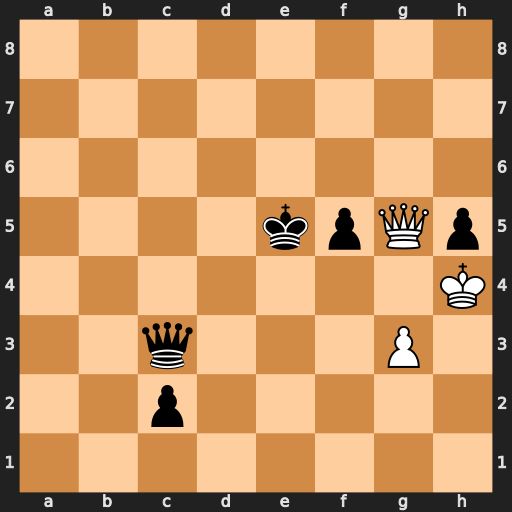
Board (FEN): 8/8/8/4kpQp/7K/2q3P1/2p5/8
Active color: w
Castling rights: -
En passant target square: -
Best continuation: Qg7+ Ke4 Qxc3 c1=Q Qxc1